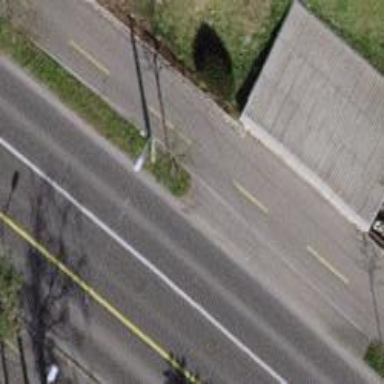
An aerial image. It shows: Avenue lined with trees.